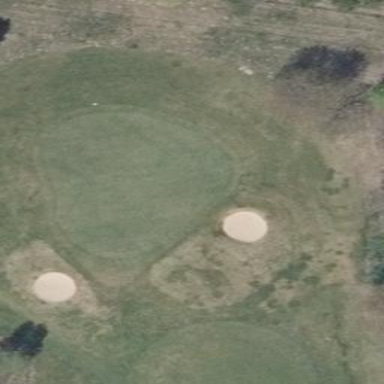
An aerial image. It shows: Golf green.